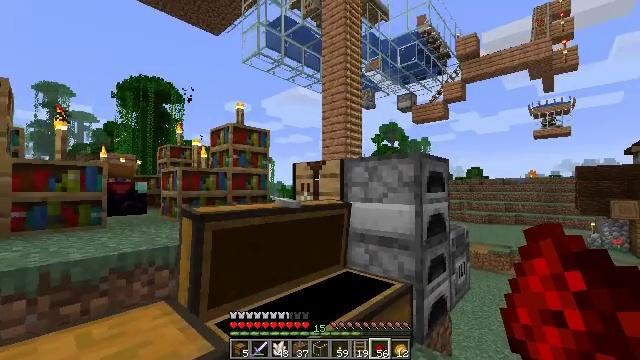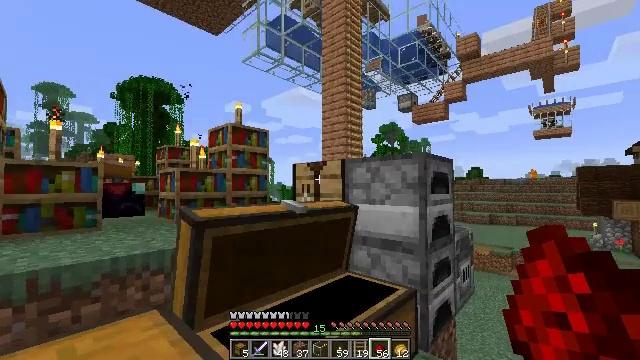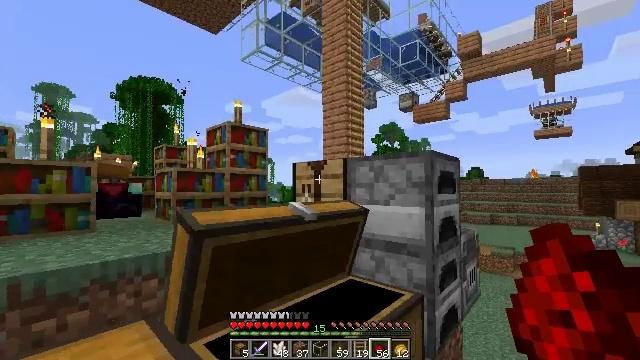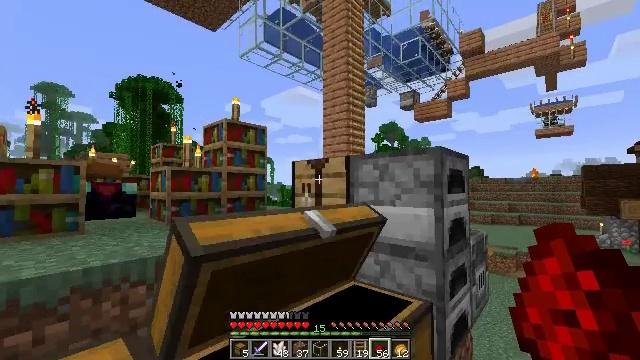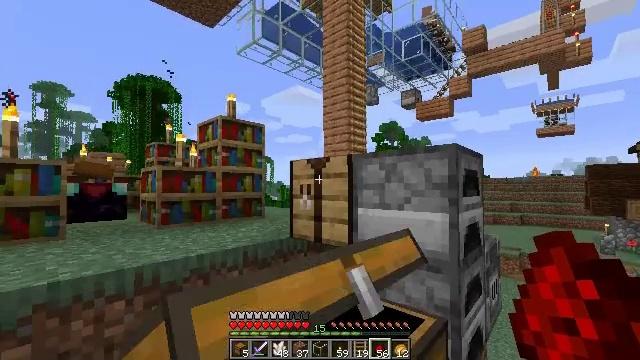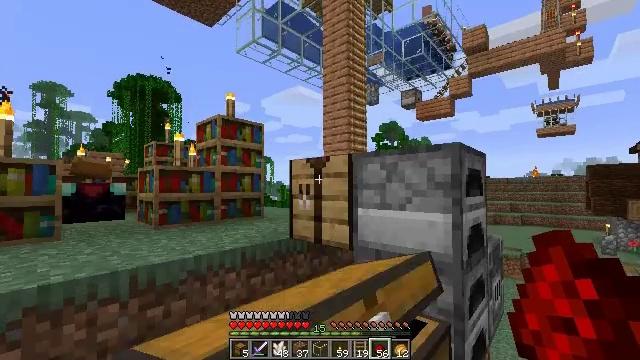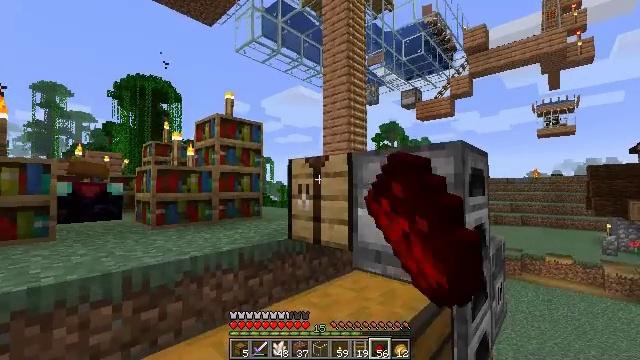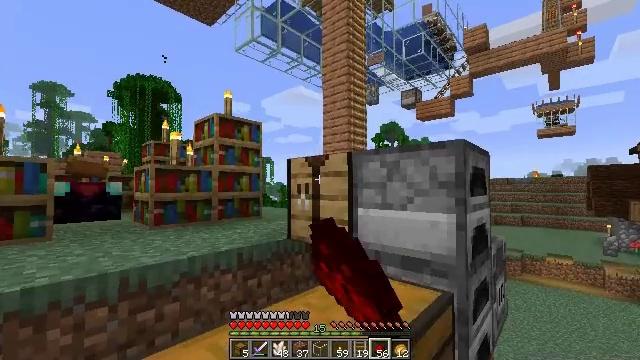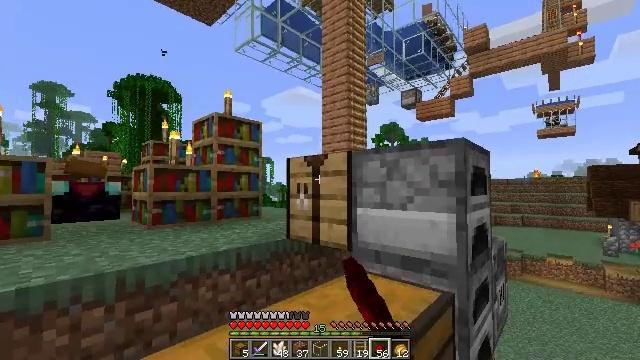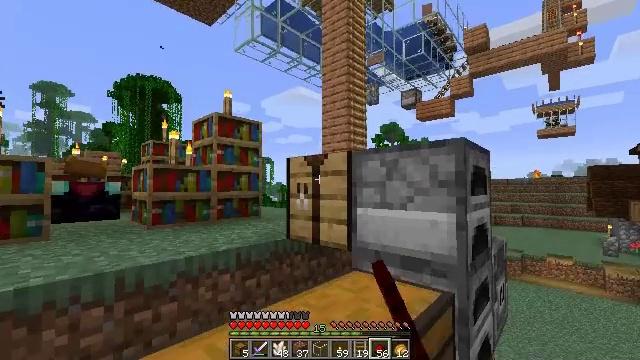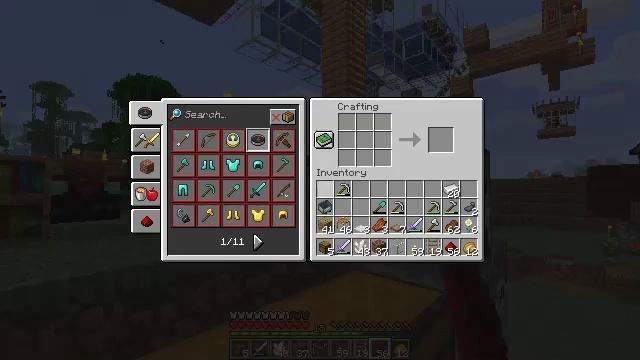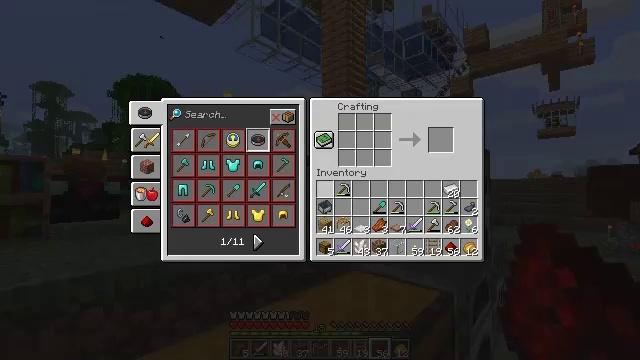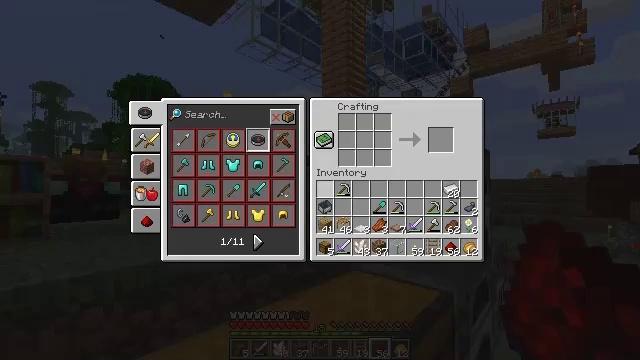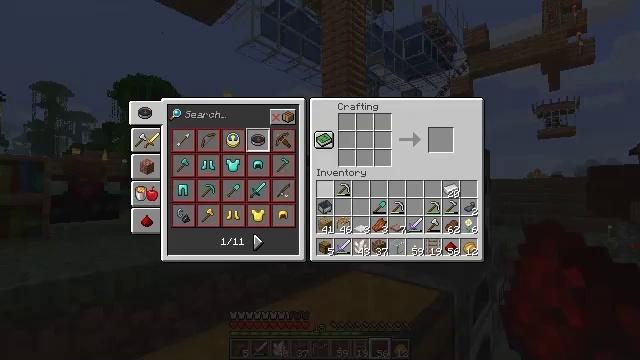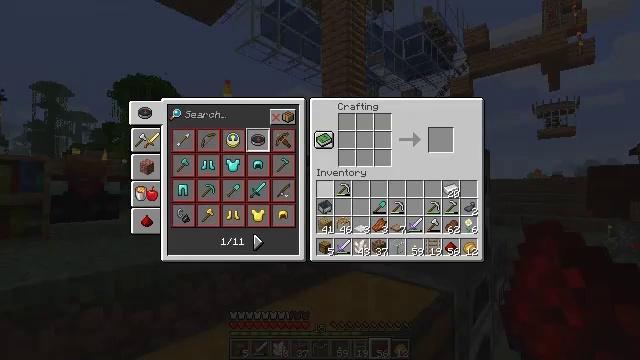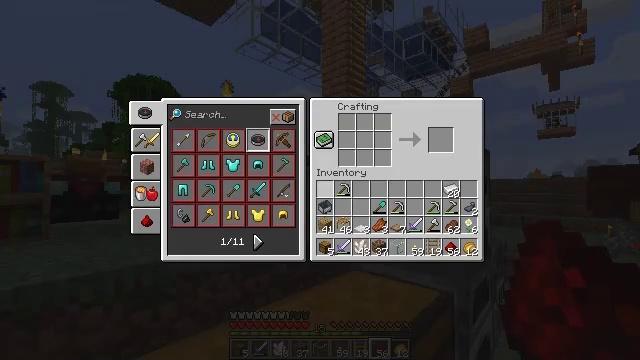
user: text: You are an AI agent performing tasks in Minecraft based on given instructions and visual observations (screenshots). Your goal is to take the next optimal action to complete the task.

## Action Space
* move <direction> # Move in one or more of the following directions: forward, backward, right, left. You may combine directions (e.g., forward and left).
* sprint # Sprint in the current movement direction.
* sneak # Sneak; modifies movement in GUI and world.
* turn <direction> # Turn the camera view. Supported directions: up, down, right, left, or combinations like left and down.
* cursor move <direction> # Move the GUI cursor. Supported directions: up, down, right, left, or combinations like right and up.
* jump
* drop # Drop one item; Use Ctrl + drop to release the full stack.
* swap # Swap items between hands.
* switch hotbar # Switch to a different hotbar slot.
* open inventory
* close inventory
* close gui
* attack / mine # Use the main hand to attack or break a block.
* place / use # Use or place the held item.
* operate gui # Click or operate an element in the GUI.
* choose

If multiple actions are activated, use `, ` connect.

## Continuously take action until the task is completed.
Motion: motion action
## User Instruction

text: Get black dye by crafting it from ink sacs.
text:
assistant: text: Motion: move forward
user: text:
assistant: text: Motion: move forward
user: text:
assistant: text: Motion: move forward
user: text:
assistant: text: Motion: no_op
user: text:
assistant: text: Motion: use / place
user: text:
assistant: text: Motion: use / place
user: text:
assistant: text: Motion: use / place
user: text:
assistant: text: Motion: use / place
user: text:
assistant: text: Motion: no_op
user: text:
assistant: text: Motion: open gui
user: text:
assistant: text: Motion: no_op
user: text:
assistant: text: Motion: no_op
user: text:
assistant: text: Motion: no_op
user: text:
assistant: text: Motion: no_op
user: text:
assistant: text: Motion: no_op
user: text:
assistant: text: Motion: no_op
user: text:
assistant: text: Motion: no_op
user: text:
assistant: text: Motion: cursor move left
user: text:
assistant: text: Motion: cursor move left and up
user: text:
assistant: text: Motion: cursor move left and up
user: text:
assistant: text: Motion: no_op
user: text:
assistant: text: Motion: cursor move left
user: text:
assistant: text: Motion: no_op
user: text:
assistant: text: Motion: cursor move left and up
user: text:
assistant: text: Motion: cursor move left and up
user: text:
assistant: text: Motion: no_op
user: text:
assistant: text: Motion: no_op
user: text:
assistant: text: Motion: no_op
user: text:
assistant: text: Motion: no_op
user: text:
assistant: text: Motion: no_op